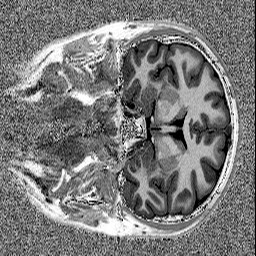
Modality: MP2RAGE
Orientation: coronal
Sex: male